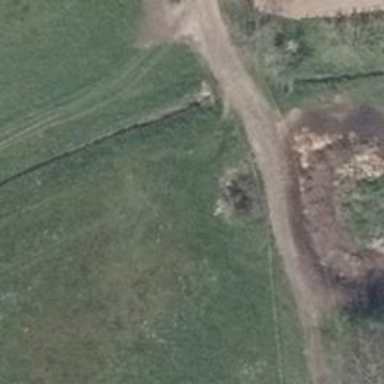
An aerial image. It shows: Track road with bridge. The track type is grade 3.